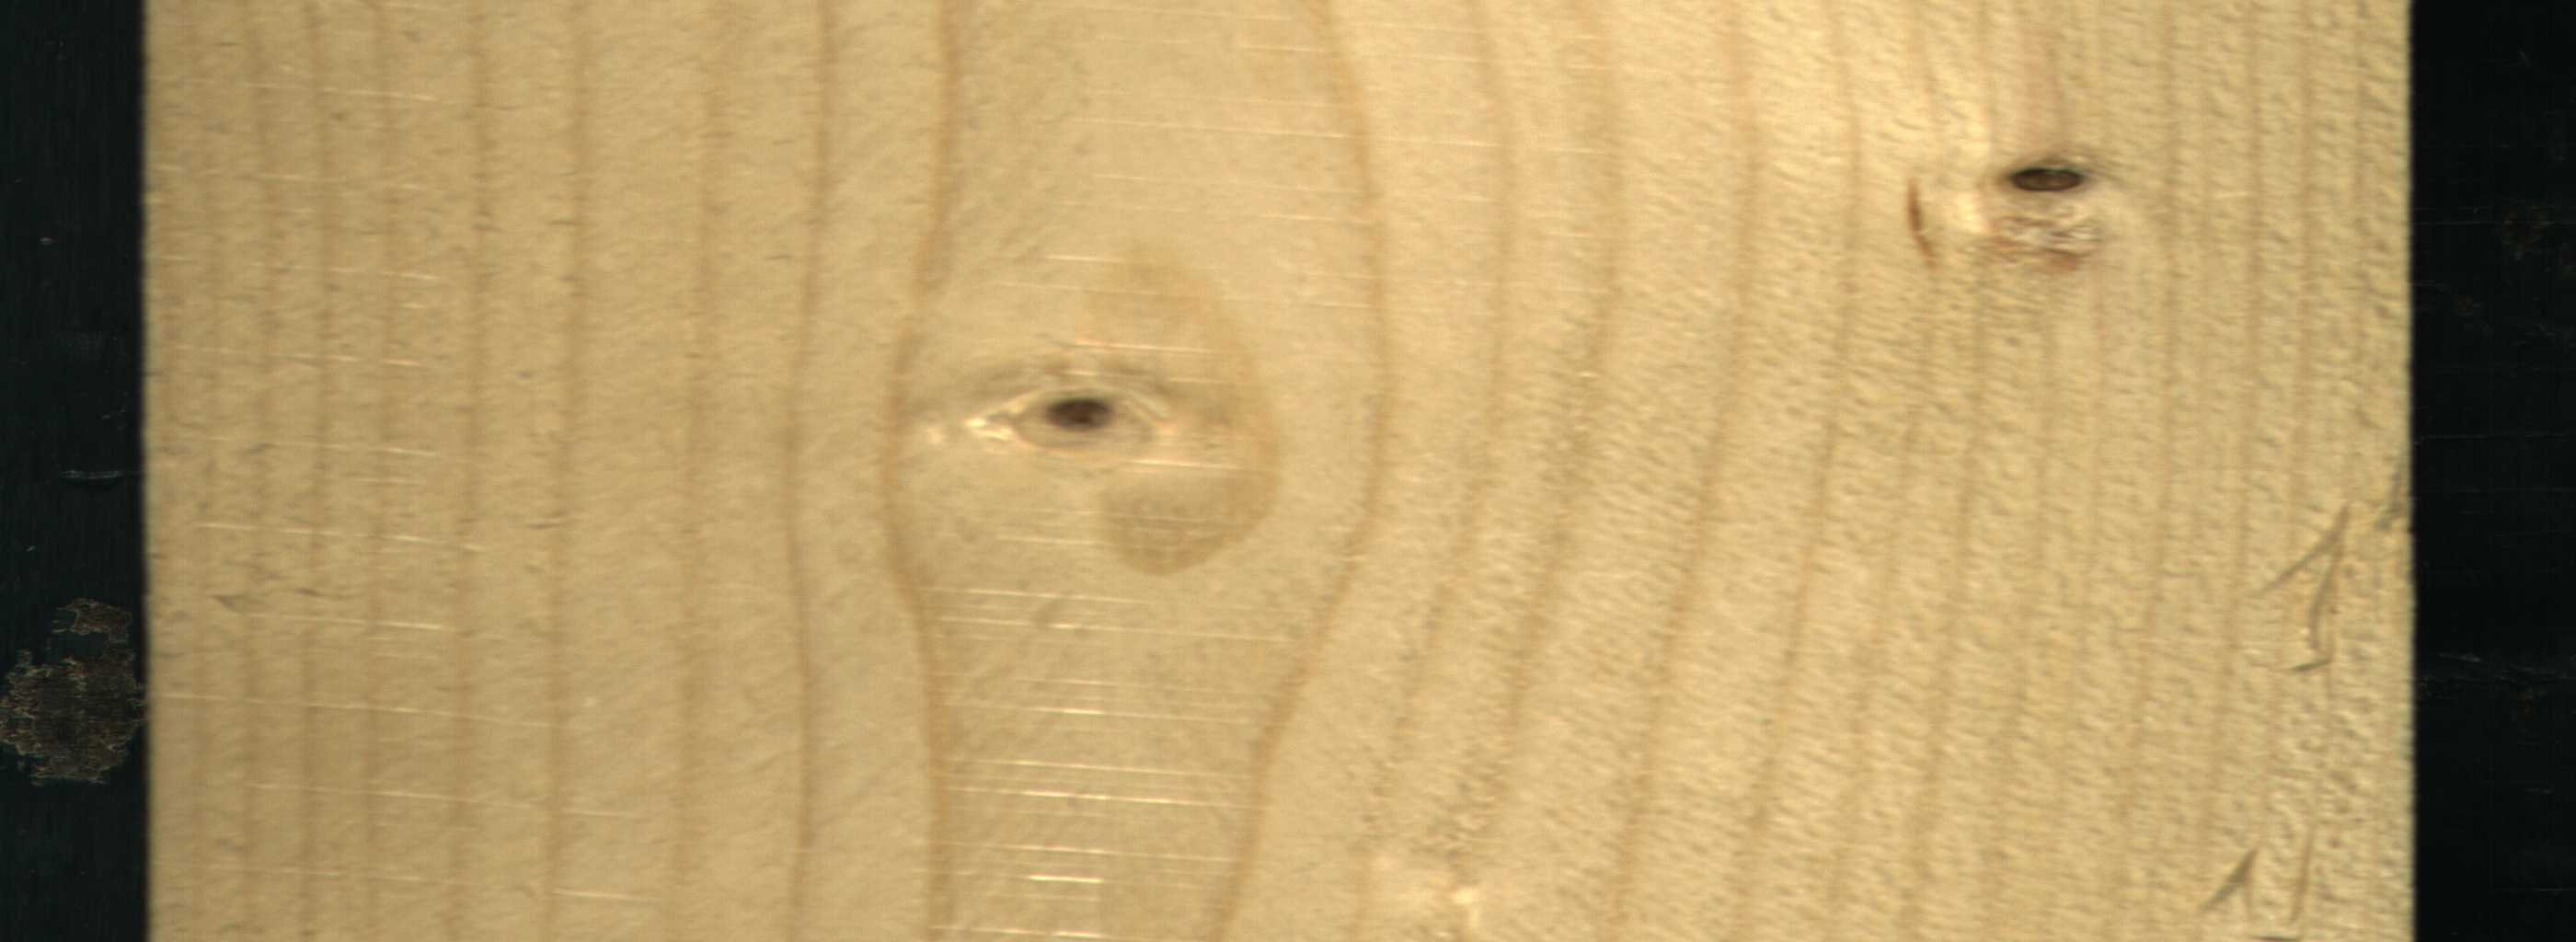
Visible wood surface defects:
Dead_Knot
Live_Knot